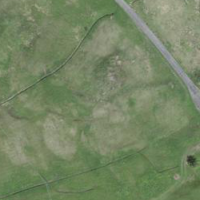
EUNIS habitat code: 24
Species observed at this site:
Gymnadenia conopsea